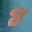
Label: 8